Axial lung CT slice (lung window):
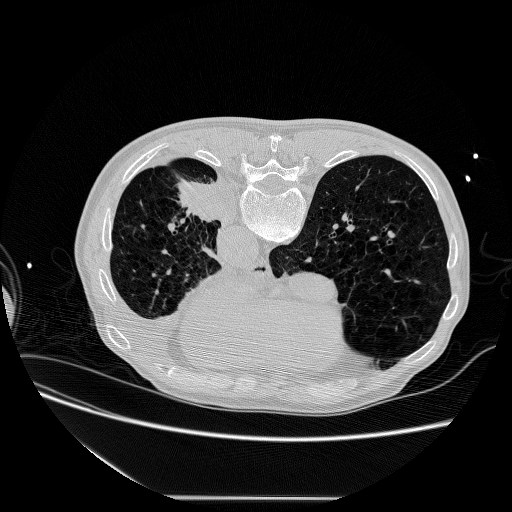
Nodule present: no